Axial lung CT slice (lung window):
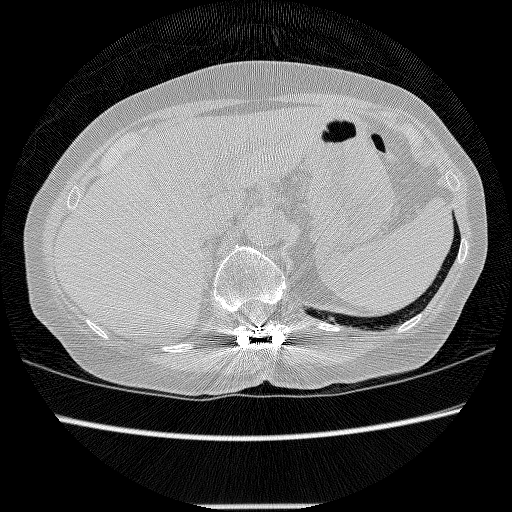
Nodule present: no